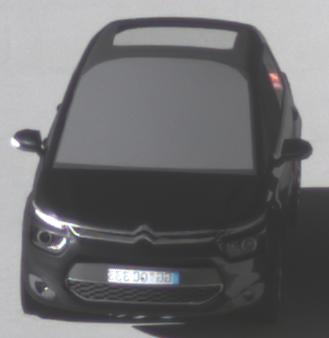
Make: Citroen
Model: Grand C4 Picasso VTi 120
Detailed model: Grand C4 Picasso (II)
Model produced from: 2013/10
Model produced until: 2015/02
Doors: 5
Color: black
Road condition: dry road
Daytime: morning or afternoon
Contrast: high contrast